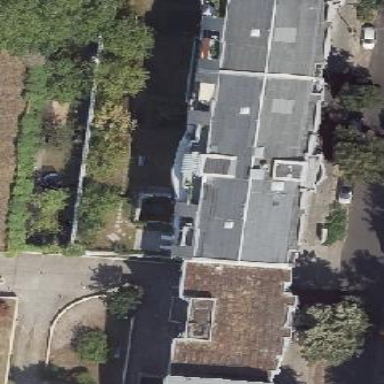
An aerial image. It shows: Office building with flat roof.